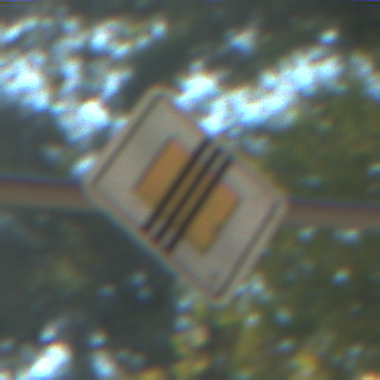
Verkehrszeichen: EndeVorfahrtsstrasse
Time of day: MorningAfternoon
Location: Outdoor (Nature)
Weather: PartlyCloudy
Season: NotSpecified
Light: Natural